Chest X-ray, PA view. Patient: 54 years old, sex F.
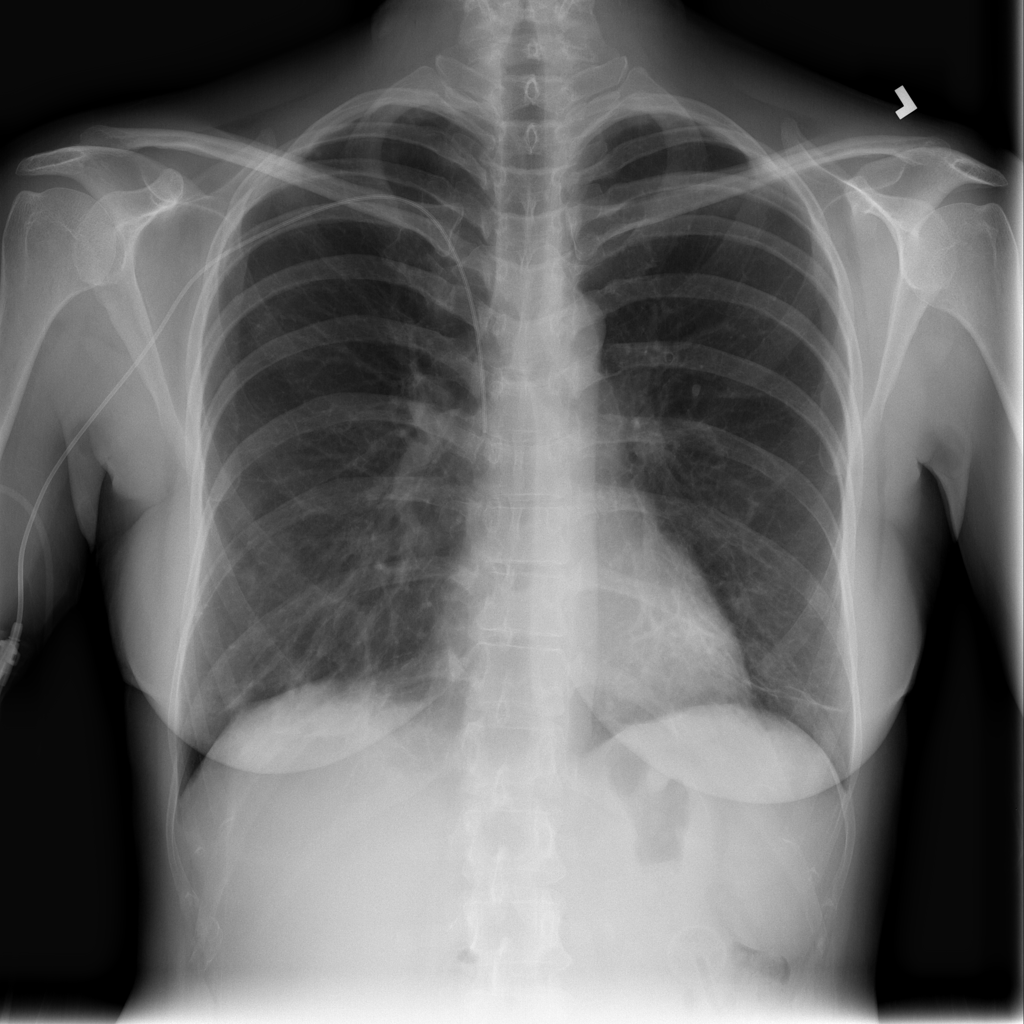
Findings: Atelectasis